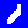
Digit: 2